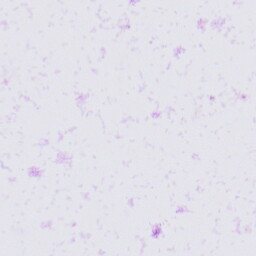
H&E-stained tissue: Prostate